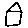
Label: house